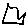
Label: triangle